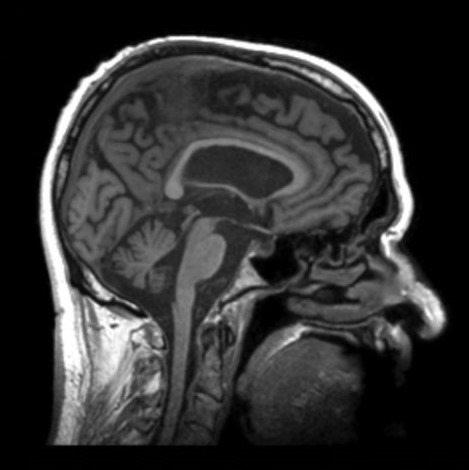
Label: notumor